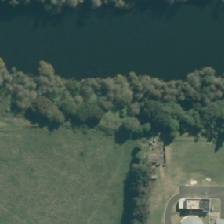
Land cover: deciduous_hardwood